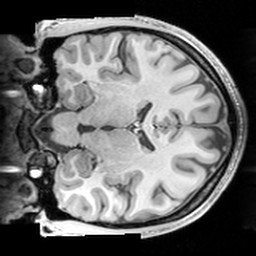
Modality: T1w
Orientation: coronal
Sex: male
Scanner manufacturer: siemens
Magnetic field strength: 3 T
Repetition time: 1.63 s
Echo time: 0.00311 s